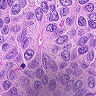
Metastatic tissue present: yes